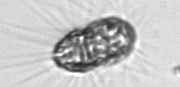
Label: Corethron_hystrix